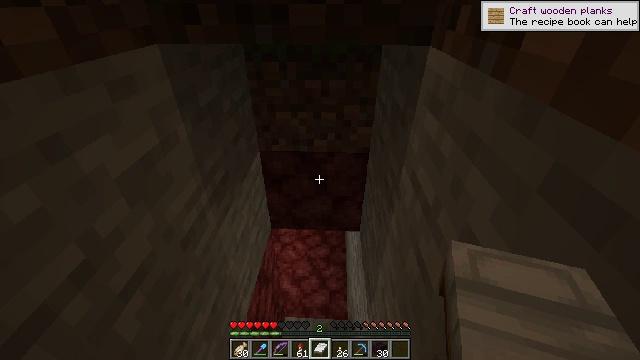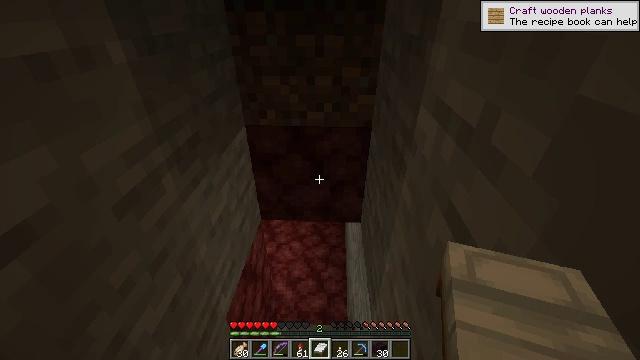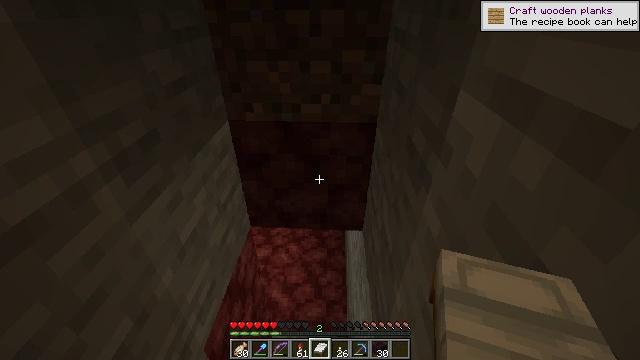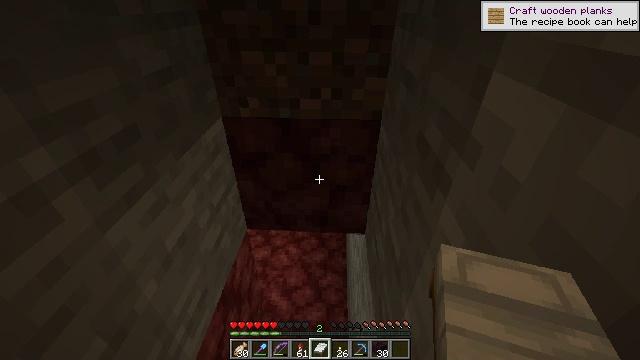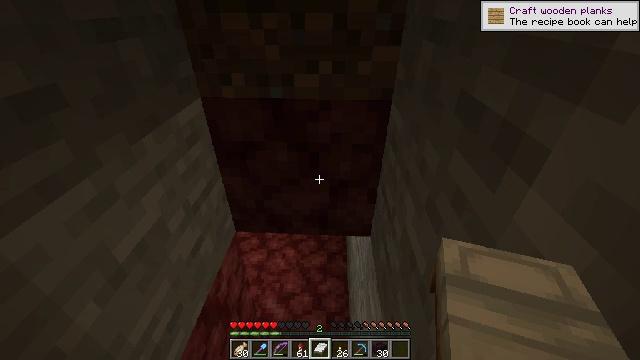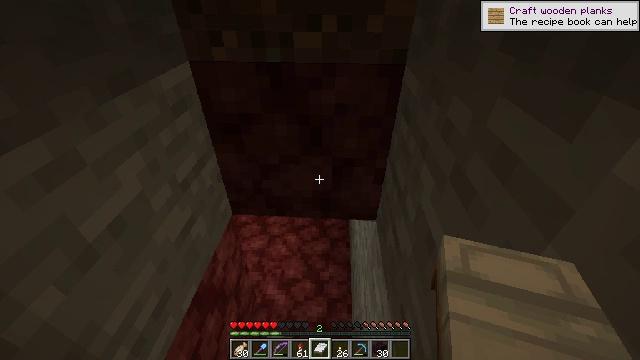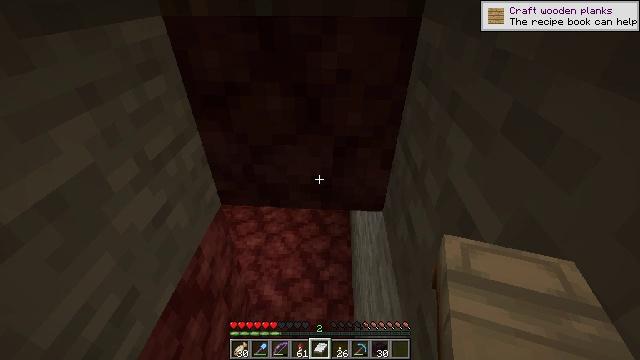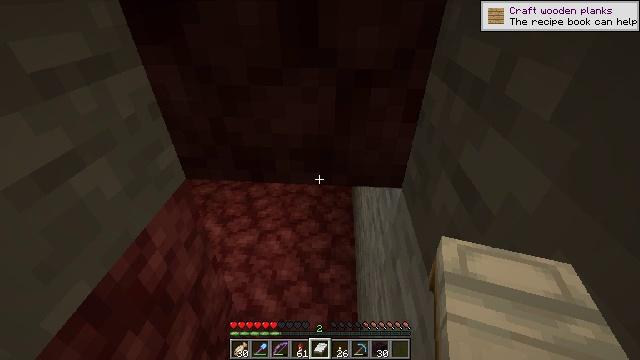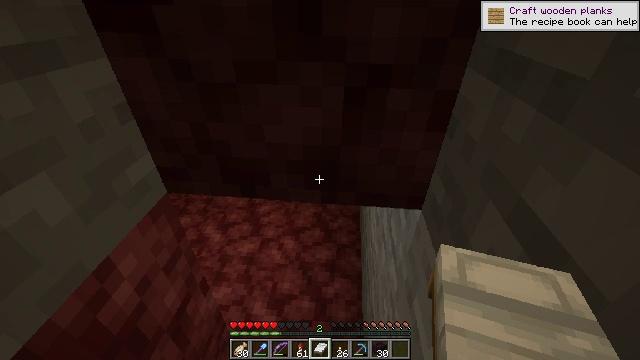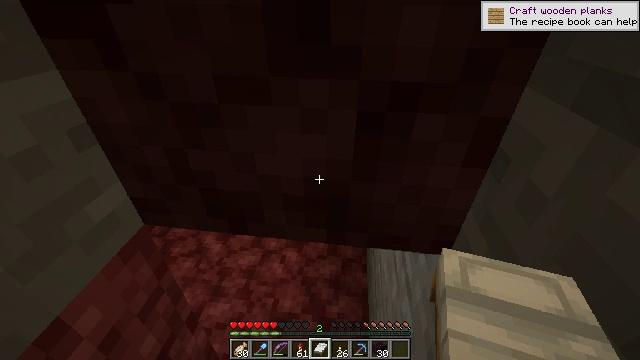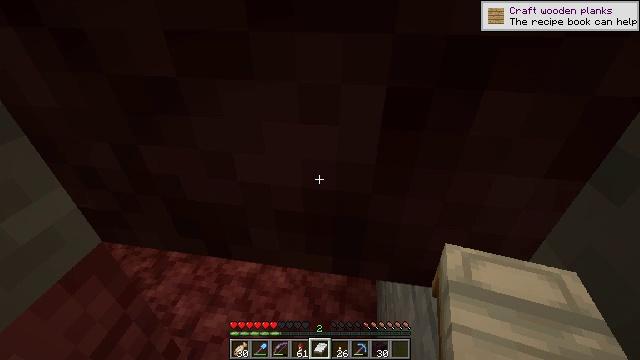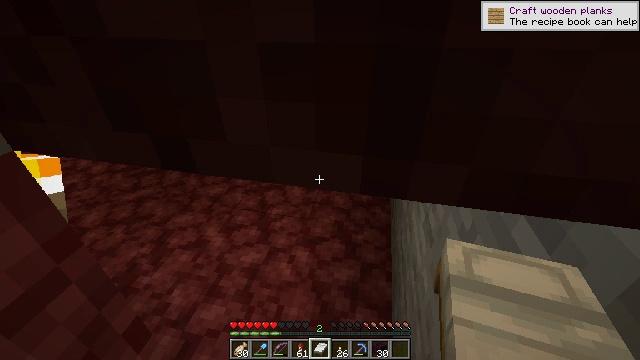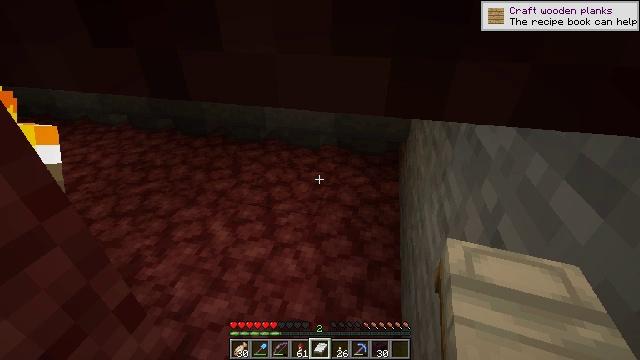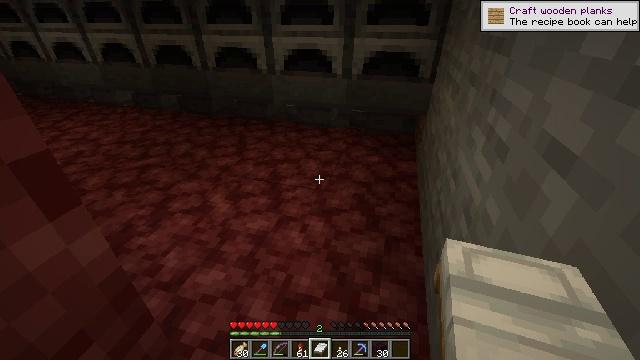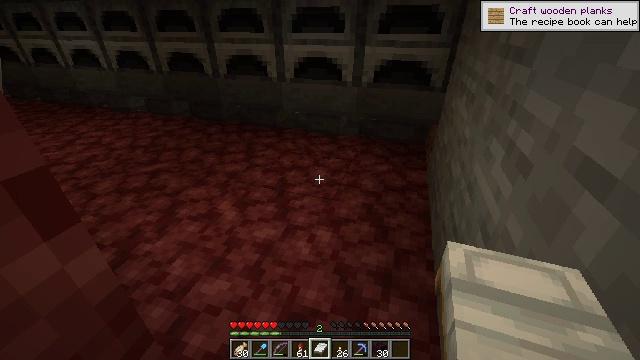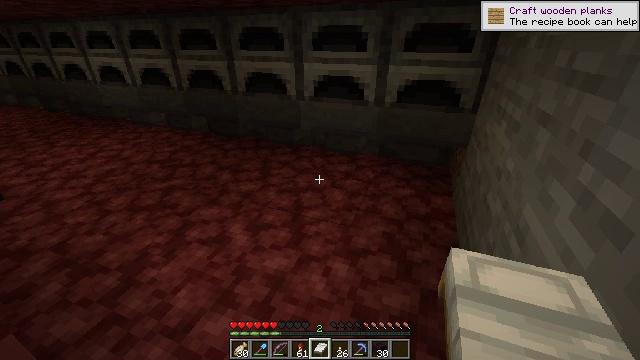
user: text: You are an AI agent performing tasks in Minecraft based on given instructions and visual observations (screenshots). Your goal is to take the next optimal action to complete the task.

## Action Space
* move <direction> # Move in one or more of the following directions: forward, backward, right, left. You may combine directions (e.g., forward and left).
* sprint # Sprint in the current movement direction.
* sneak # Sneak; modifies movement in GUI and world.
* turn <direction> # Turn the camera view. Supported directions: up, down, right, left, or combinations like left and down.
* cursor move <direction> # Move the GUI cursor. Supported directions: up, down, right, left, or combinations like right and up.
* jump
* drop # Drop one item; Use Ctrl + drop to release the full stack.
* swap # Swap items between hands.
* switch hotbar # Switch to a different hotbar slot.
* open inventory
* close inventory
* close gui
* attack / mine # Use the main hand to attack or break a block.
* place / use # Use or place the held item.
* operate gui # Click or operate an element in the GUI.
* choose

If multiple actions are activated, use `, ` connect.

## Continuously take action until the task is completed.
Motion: motion action
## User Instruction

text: Make nether bricks by cooking netherrack in a furnace.
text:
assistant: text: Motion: move forward, turn up
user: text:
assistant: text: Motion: move forward
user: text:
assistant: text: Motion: move forward
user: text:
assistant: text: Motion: move forward
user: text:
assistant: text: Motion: move forward, turn down
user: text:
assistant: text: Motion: move forward
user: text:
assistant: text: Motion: move forward
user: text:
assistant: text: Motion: move forward, turn left
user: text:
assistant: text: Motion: move forward, turn left
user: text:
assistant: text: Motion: move forward, turn left
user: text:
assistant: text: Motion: move forward, turn left
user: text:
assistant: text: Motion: move forward, turn left
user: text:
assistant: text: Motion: move forward, turn left and up
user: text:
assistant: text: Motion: move forward, turn left and up
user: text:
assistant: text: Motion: move forward, turn left and up
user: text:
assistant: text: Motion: move forward, turn left and up
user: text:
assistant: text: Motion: move forward, turn left and up
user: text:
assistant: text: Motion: move forward, turn left
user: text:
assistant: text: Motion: move forward, turn left and up
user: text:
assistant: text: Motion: move forward, turn left and up
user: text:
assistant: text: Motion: move forward, turn left and up
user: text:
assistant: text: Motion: move forward, turn left and up
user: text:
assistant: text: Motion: move forward, turn left
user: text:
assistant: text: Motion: move forward, turn left and up
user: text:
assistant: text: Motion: turn left
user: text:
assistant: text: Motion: turn left
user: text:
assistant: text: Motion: no_op
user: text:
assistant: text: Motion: move forward
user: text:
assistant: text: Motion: move forward
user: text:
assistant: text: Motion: no_op